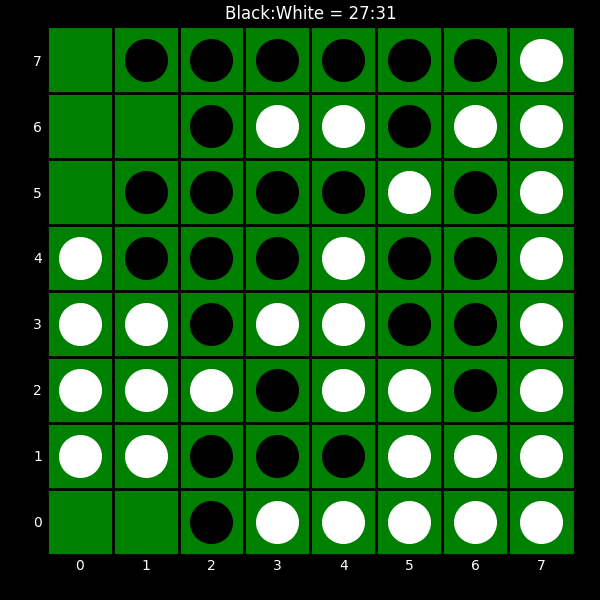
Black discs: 27
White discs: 31